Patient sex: M
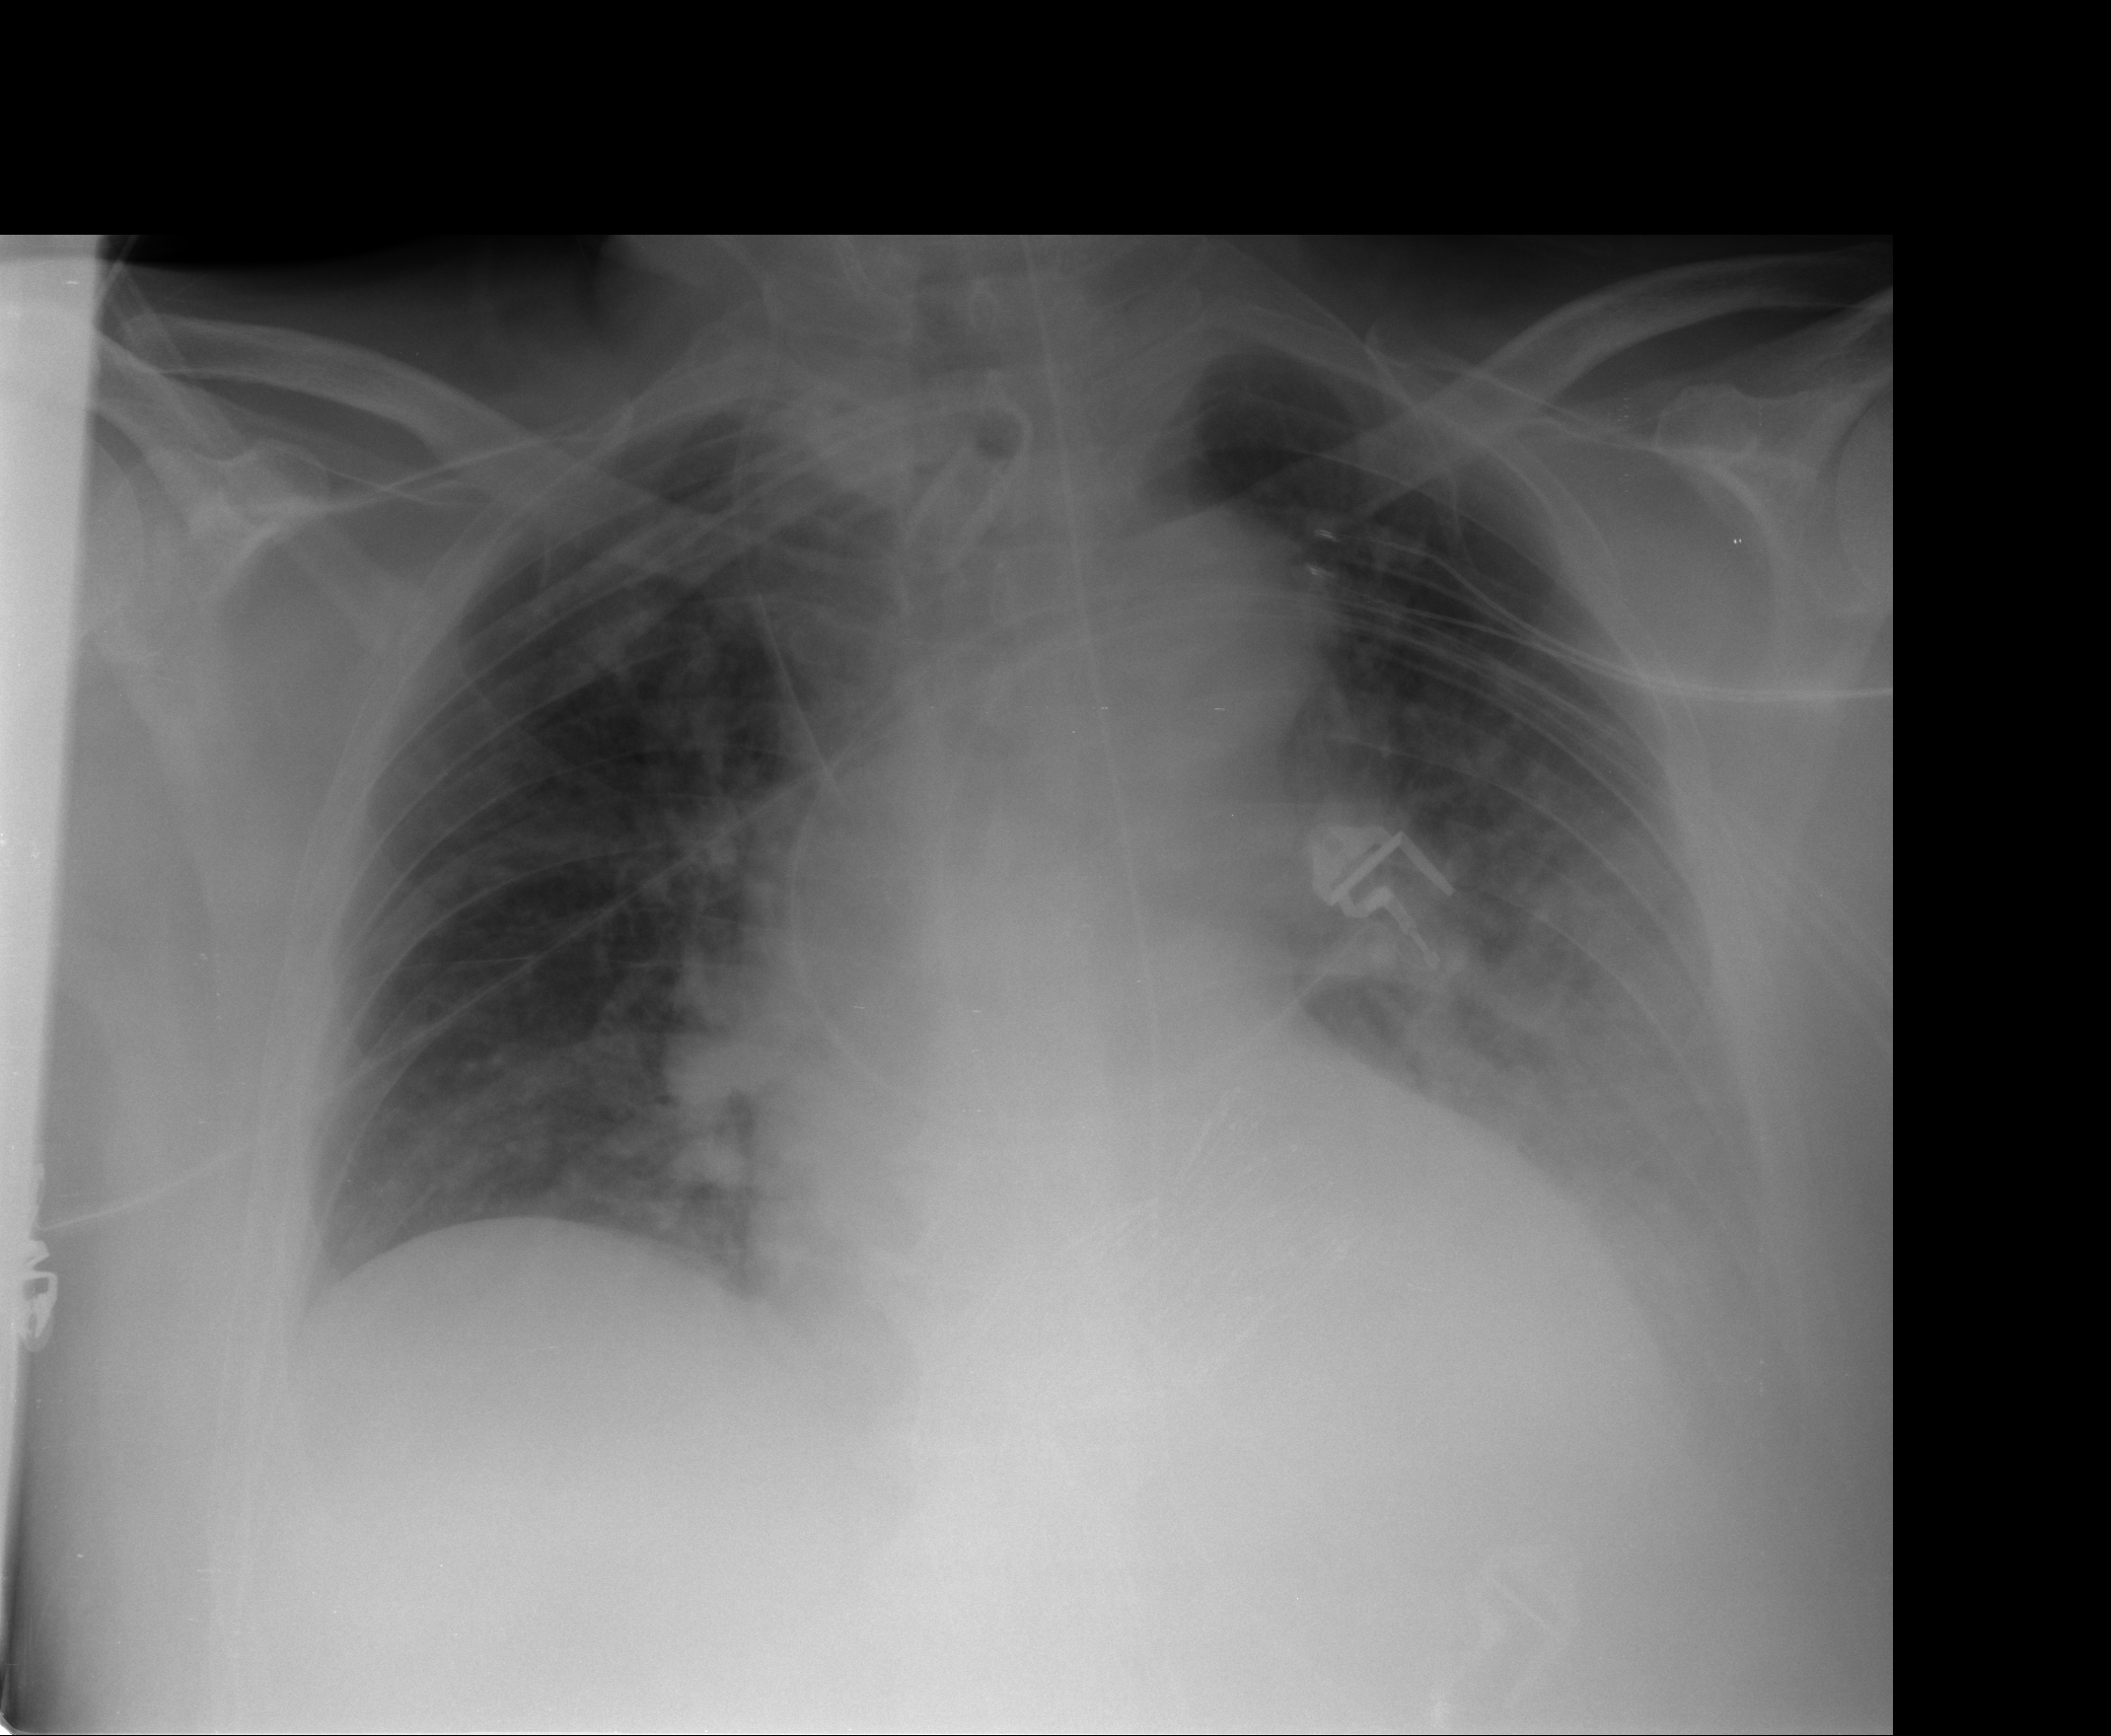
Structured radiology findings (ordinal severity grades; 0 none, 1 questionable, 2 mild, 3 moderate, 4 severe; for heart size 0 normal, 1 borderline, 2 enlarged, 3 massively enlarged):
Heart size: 2
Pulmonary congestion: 2
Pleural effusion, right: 0
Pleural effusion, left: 3
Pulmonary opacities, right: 2
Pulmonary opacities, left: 2
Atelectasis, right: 1
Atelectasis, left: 2